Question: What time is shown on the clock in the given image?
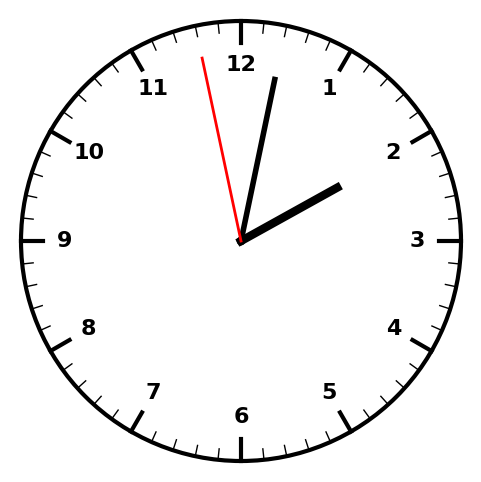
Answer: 02:01:58